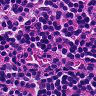
Metastatic tissue present: no